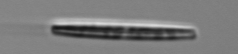
Label: pennate_Thalassionema